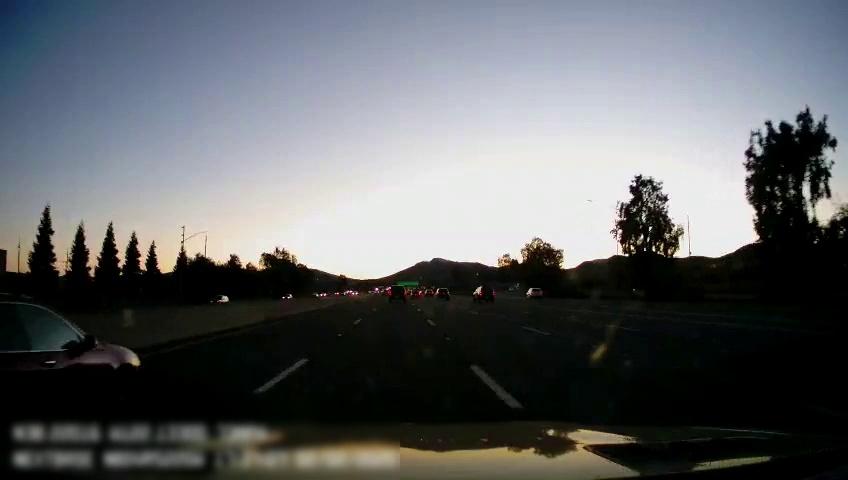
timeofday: Dusk/Dawn/Twilight
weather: Sunny
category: Drivable Space
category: Vehicles | Car
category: Vehicles | Car
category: Vehicles | Car
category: Vehicles | SUV
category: Vehicles | SUV
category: Vehicles | SUV
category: Vehicles | Car
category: Vehicles | SUV
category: Vehicles | Car
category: Lanes | Alternate Lane
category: Lanes | Current Lane
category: Lanes | Current Lane
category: Lanes | Alternate Lane
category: Lanes | Alternate Lane
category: Lanes | Alternate Lane
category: Lanes | Alternate Lane